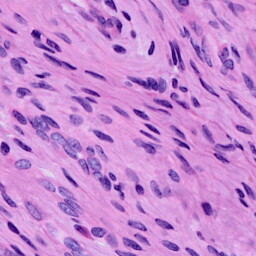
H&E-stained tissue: Cervix